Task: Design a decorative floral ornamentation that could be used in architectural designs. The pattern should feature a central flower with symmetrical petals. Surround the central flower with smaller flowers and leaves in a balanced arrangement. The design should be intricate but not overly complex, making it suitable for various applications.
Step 1650:
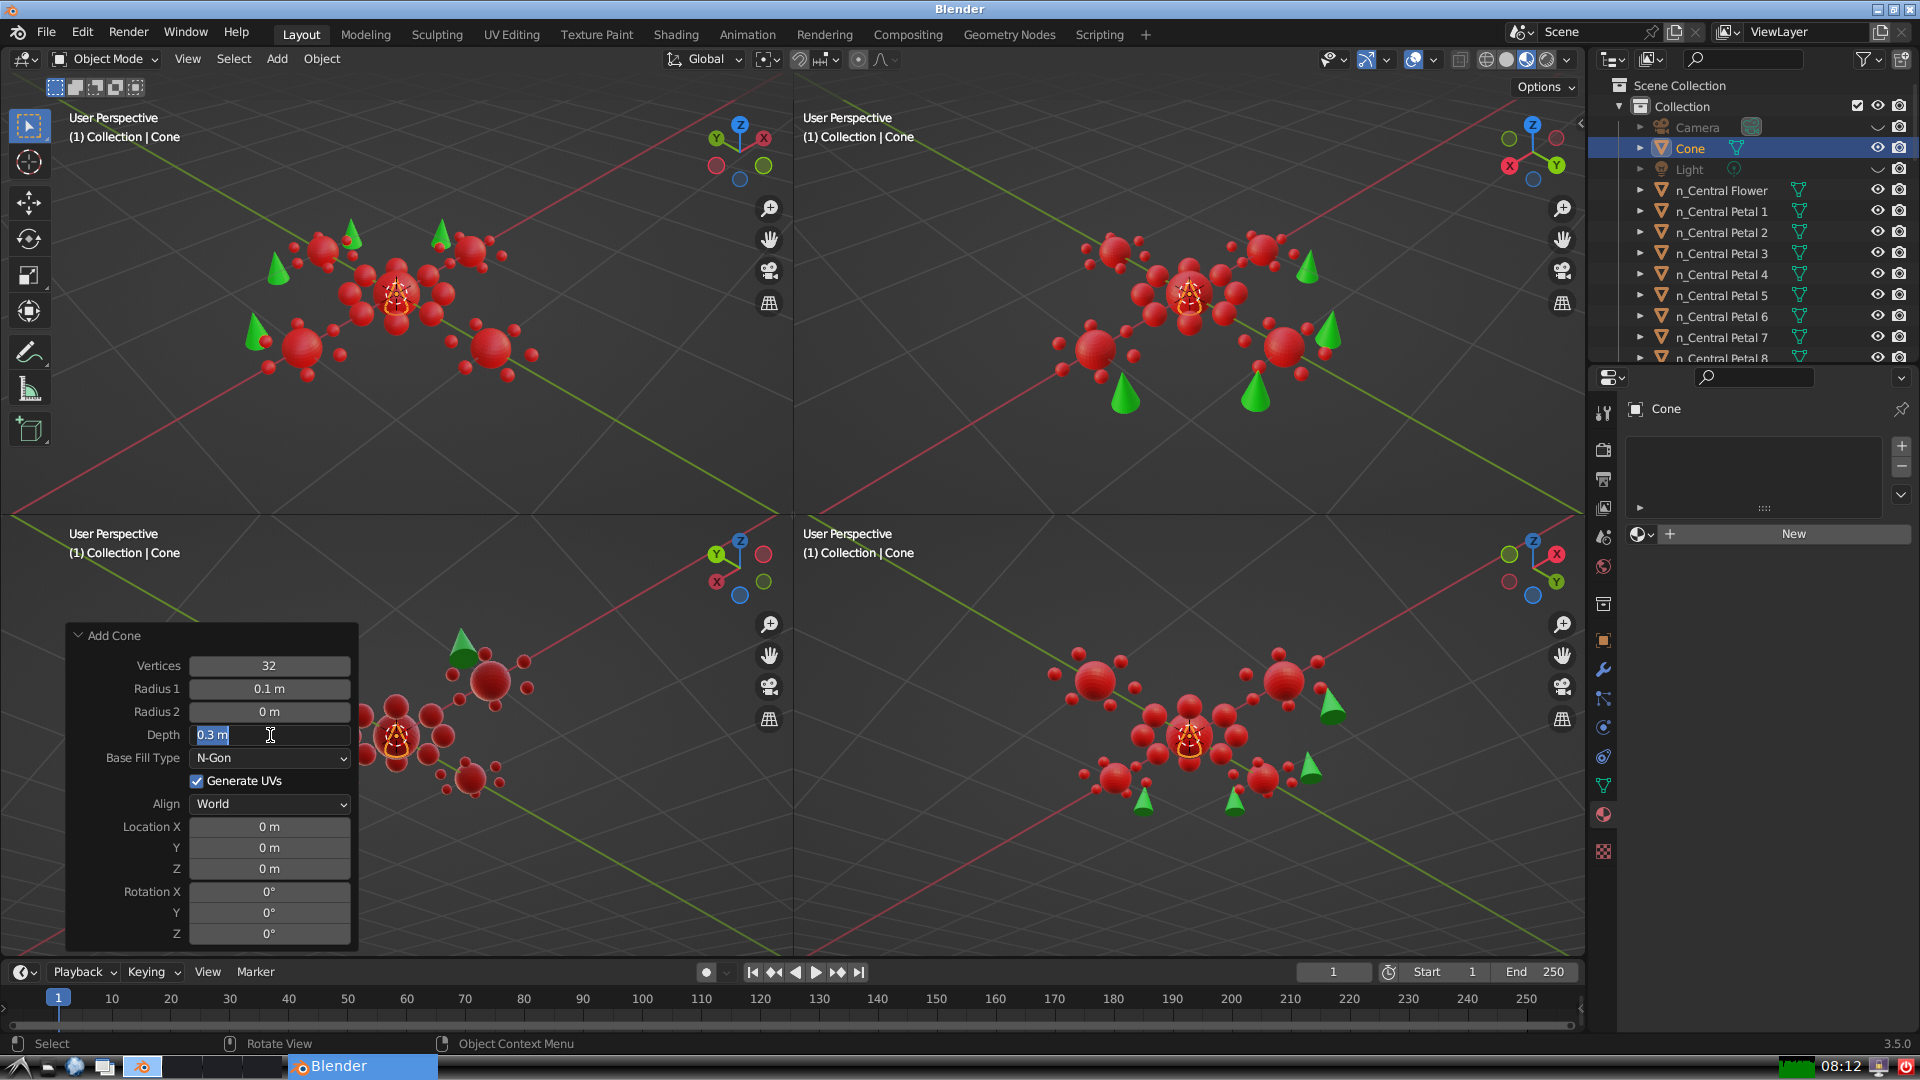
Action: input_text: 0.3